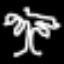
Label: palm tree